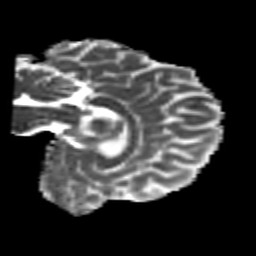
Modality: MD
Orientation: sagittal
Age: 25
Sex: male
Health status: healthy
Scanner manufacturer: siemens
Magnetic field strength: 3 T
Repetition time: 10.8 s
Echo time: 0.082 s